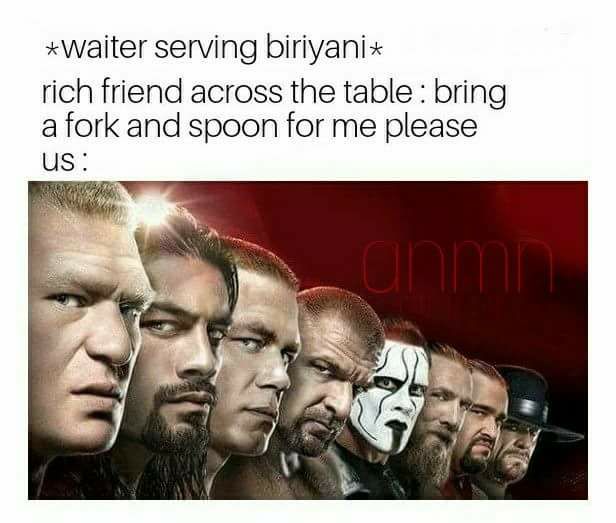
Caption: *waiter serving biriyani*   rich friend across the table: bring a fork and spoon for me please us :
Label: non-hate